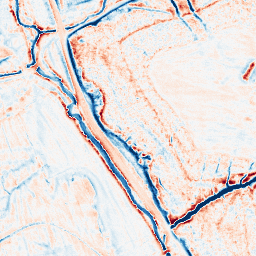
Category: edge_preserving
Decomposition family: anisotropic_diffusion
Decomposition parameters: iterations: 20
kappa: 50
gamma: 0.2
Upsampling method: lanczos
Upsampling parameters: scale: 4
Upsampling scale: 4